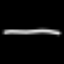
Label: line